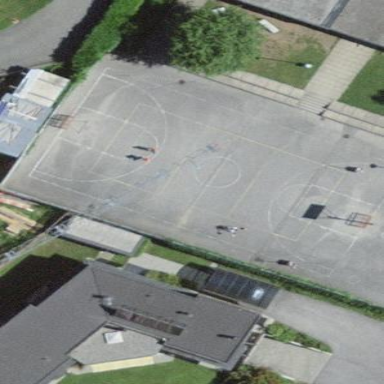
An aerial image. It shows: Basketball court on leisure land pitch.